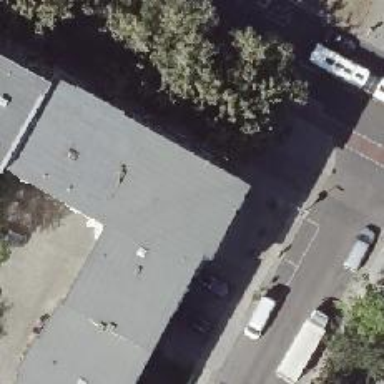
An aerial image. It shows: Veterinary facility.